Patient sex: M
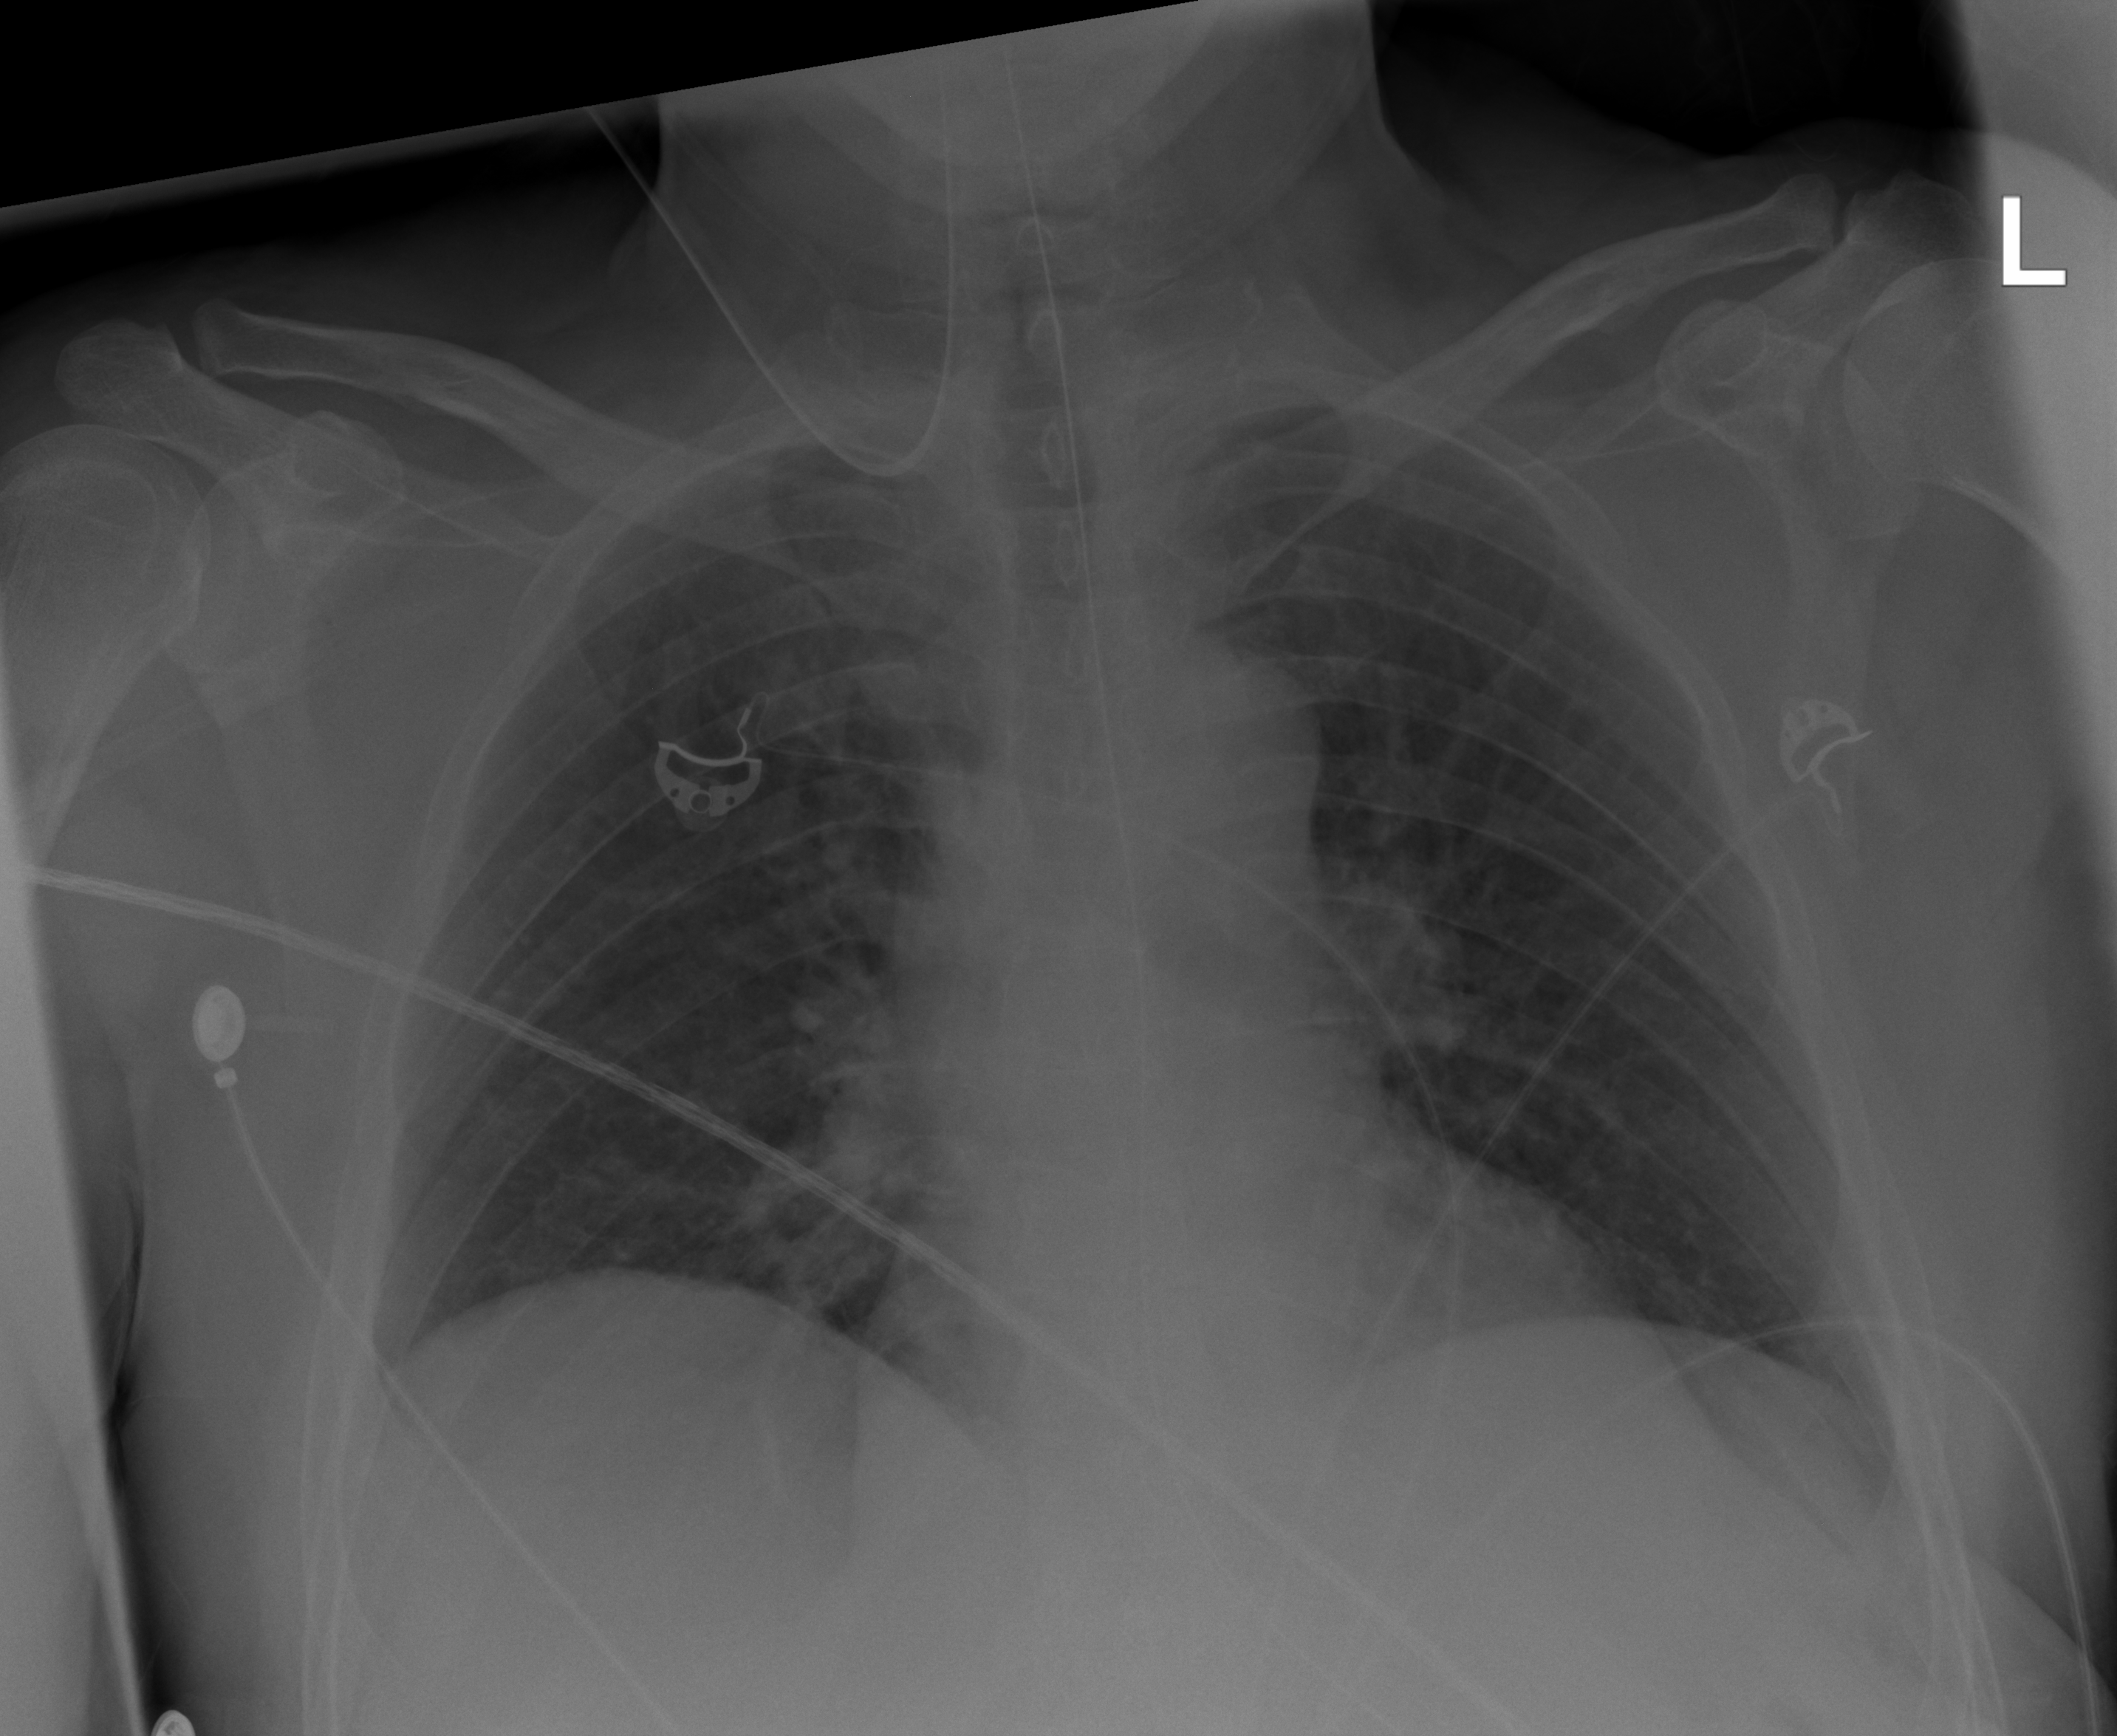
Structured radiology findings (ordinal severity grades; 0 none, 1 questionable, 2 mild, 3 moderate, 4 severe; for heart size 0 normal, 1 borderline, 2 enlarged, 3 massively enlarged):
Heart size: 1
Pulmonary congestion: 0
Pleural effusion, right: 0
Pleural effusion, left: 0
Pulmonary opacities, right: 0
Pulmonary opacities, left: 0
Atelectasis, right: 2
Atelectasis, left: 2